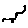
Label: cat